Interaction volume radius: 5 \u00c5
Interaction volume height: 20 \u00c5
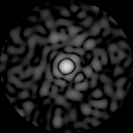
Disorder parameter: 0.8133